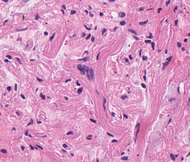
Tumor epithelial tissue: no
Tumor-associated stroma tissue: no
Normal tissue: yes